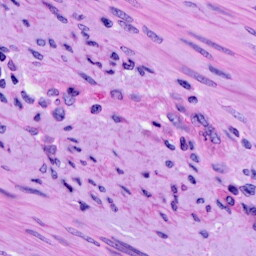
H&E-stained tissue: Cervix